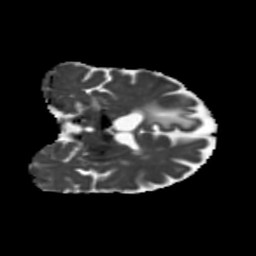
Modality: MD
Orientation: coronal
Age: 56
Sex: male
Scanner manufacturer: siemens
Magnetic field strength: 3 T
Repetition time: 5.25 s
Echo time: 0.08 s